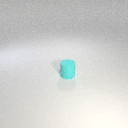
small cyan rubber cylinder